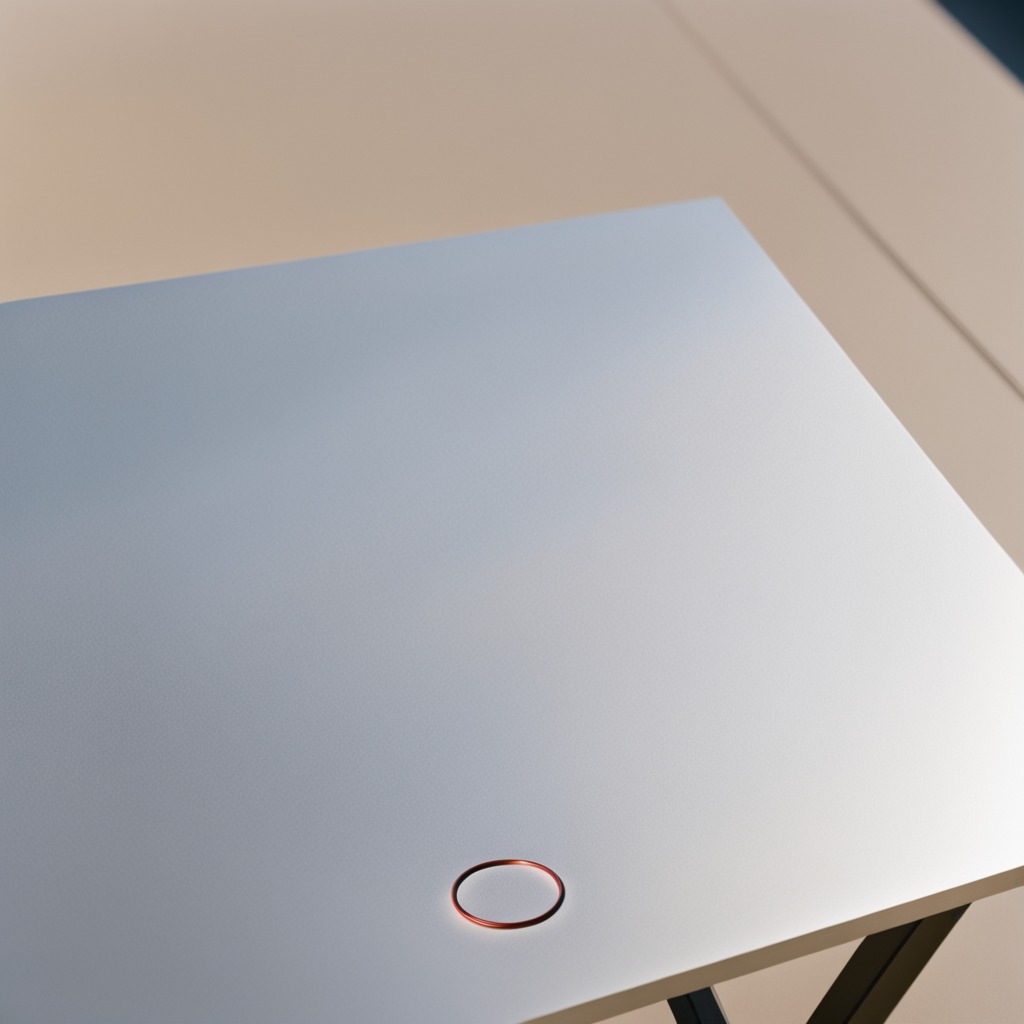
A rubber O-ring lies on a clean utility table in a temporary outdoor tool station.